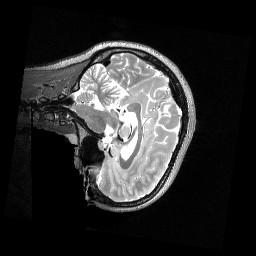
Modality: T2w
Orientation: sagittal
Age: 24
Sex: female
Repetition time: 3.2 s
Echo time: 0.563 s